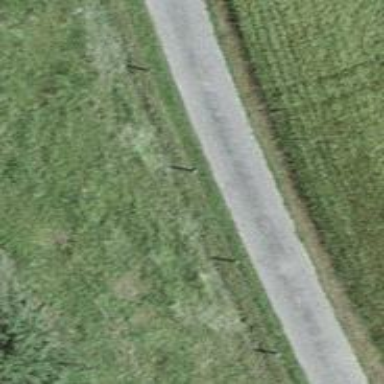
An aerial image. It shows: Unclassified asphalt road passing through agricultural land.